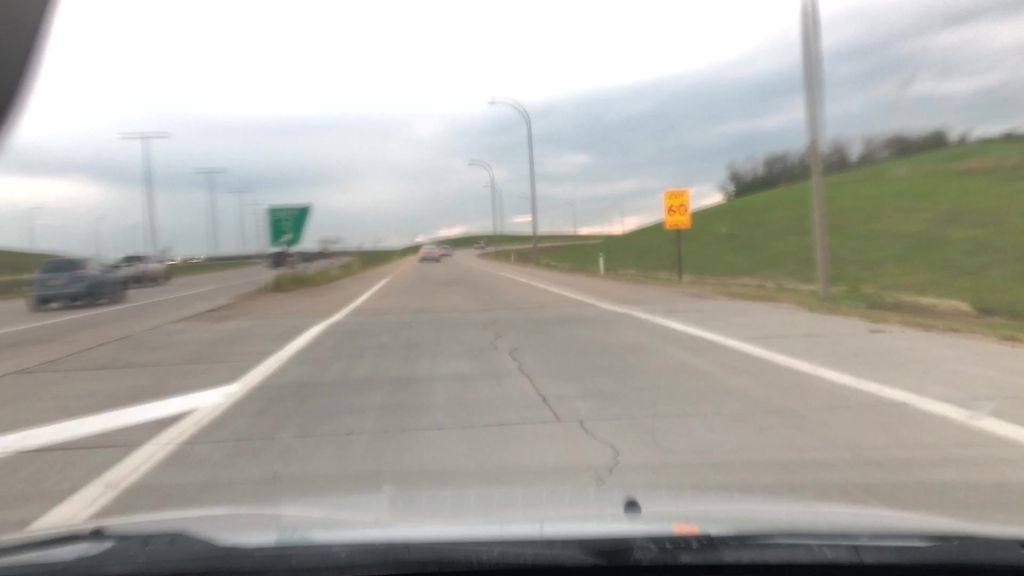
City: edmonton